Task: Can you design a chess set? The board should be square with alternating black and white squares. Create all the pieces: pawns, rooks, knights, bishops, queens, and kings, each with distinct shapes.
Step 77:
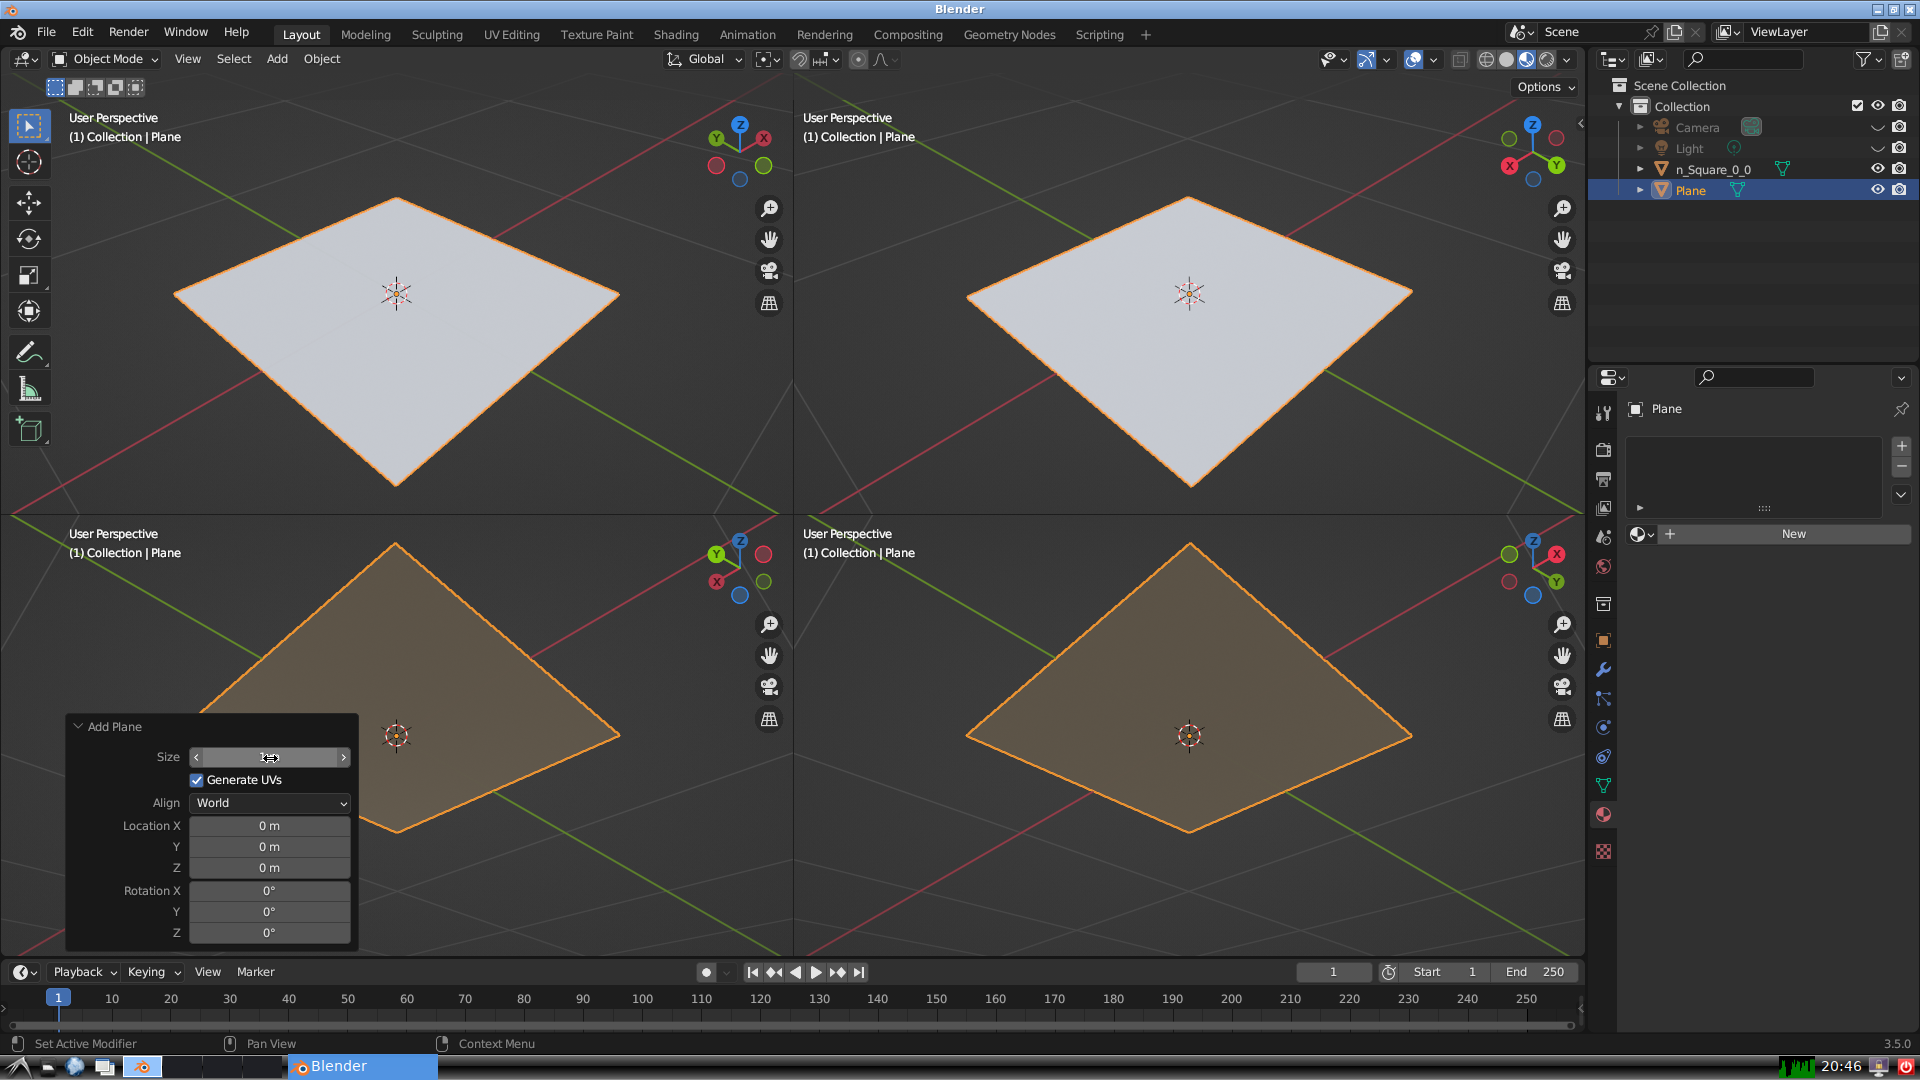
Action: {"mouse_move": [960, 540]}